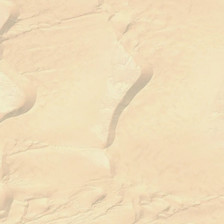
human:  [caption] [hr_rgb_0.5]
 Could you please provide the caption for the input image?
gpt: several ripples are in a piece of yellow desert .

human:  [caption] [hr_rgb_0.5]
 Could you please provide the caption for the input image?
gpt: a piece of sand in the desert is like fish scale .

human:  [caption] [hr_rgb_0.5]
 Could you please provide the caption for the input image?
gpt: a piece of desert is dusty ,barren and desolate .

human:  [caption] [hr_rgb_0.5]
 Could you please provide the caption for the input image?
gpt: several ripples are in a piece of yellow desert .

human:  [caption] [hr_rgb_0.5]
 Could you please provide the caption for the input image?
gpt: a piece of sand in the desert is like fish scale .